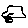
Label: car